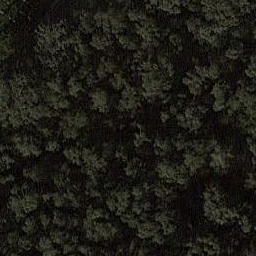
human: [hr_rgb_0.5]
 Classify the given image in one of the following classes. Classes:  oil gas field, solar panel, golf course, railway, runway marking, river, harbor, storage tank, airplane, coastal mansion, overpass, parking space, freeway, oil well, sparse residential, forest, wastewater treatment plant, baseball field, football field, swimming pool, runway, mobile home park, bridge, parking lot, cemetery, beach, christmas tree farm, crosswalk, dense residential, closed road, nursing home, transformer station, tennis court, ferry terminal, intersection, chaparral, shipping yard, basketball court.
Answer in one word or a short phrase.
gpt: forest